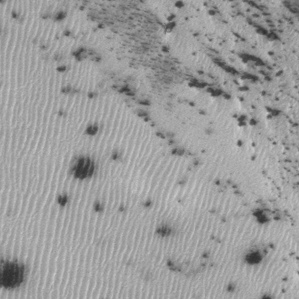
Label: frost